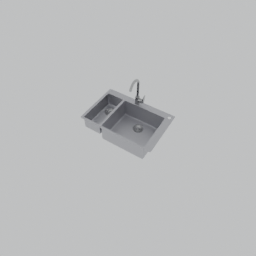
Label: appliances